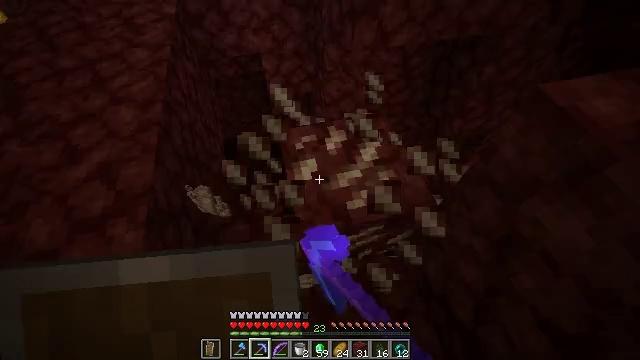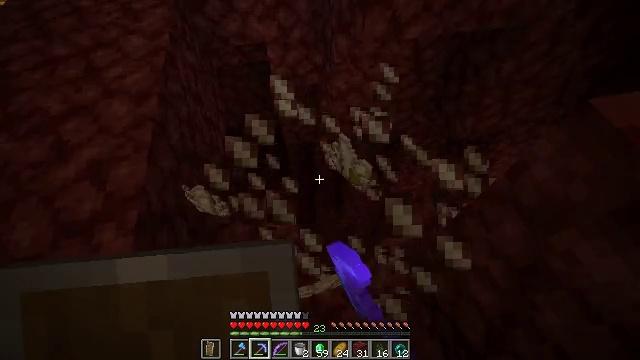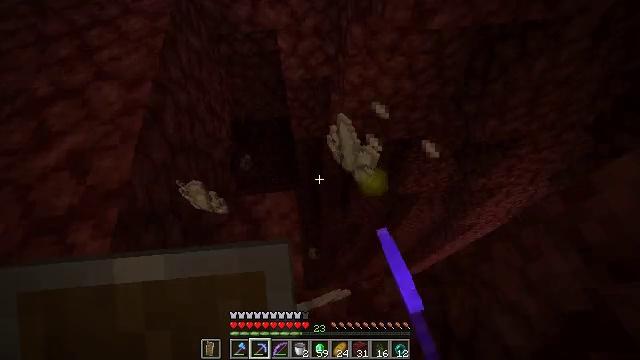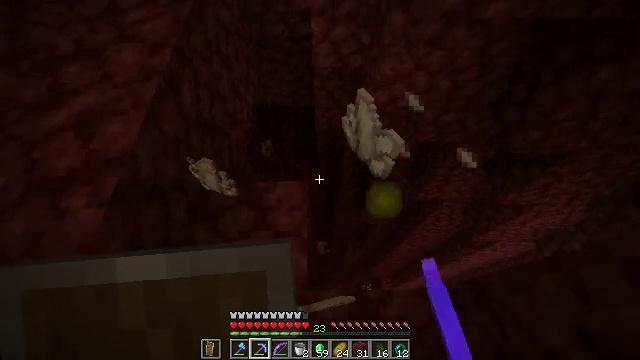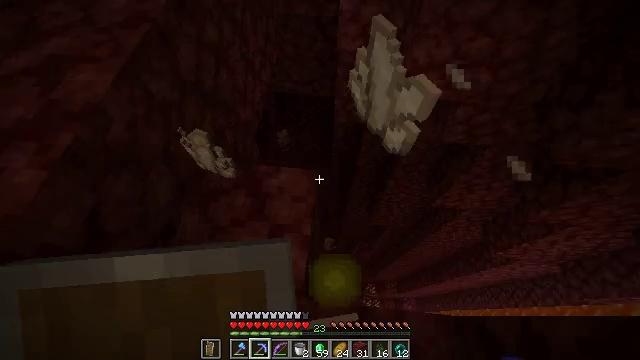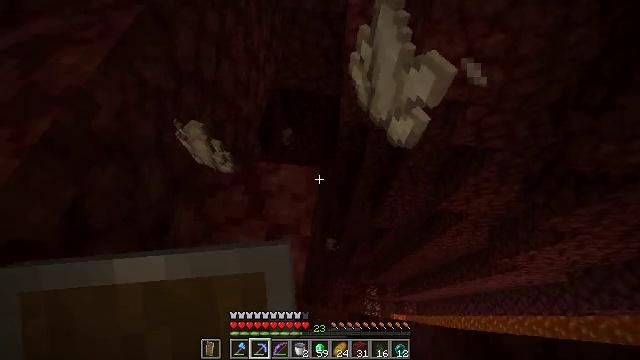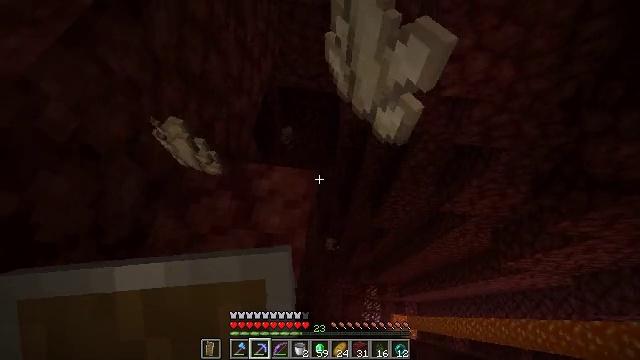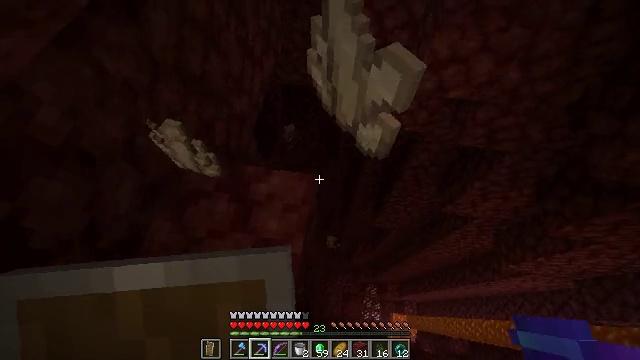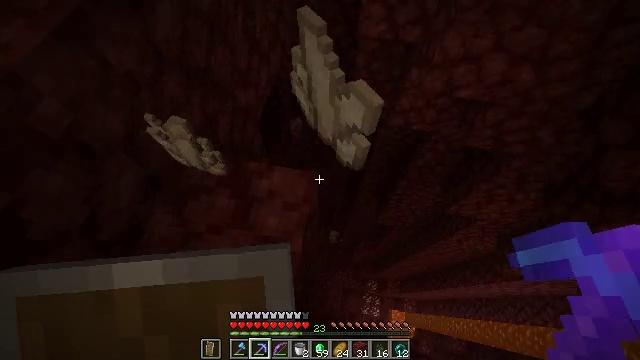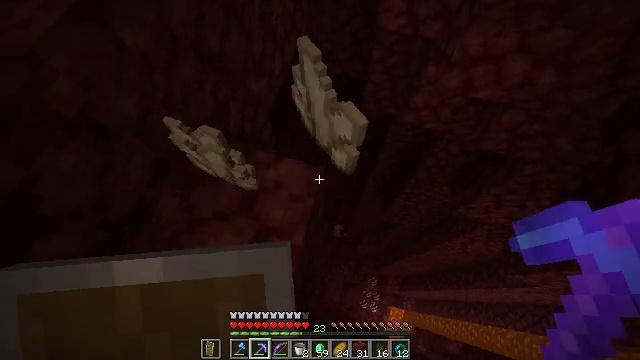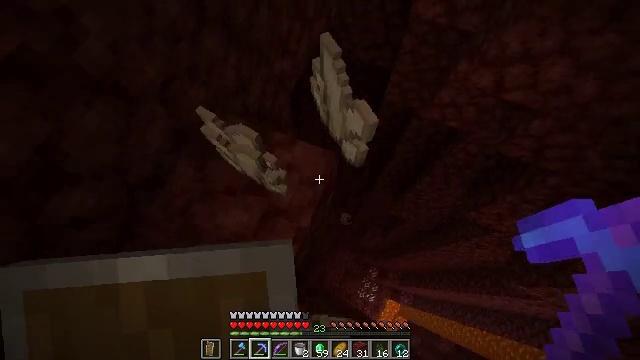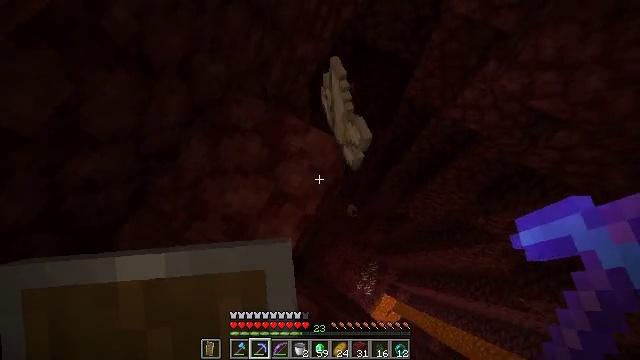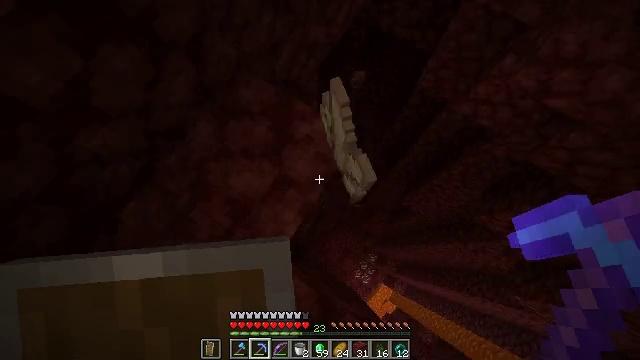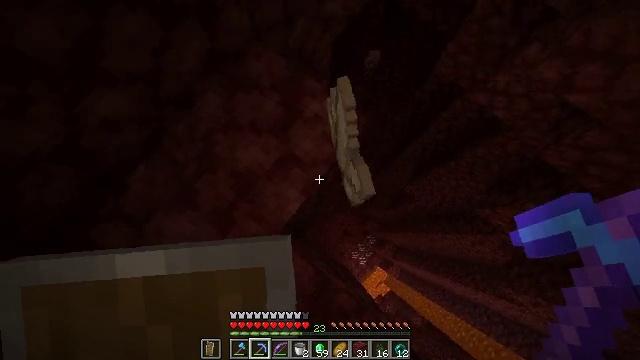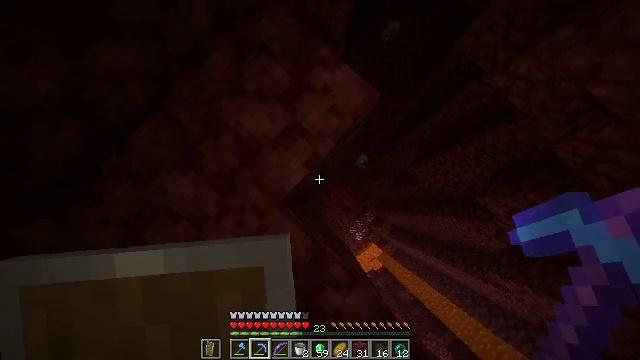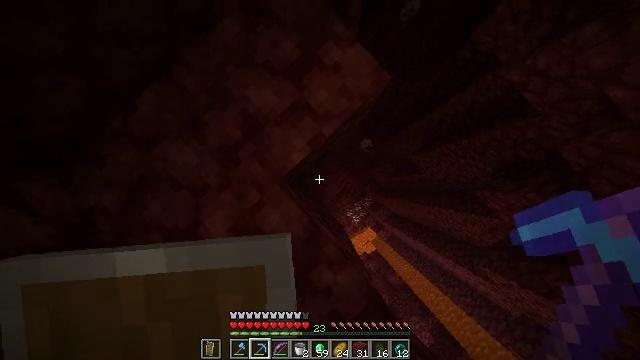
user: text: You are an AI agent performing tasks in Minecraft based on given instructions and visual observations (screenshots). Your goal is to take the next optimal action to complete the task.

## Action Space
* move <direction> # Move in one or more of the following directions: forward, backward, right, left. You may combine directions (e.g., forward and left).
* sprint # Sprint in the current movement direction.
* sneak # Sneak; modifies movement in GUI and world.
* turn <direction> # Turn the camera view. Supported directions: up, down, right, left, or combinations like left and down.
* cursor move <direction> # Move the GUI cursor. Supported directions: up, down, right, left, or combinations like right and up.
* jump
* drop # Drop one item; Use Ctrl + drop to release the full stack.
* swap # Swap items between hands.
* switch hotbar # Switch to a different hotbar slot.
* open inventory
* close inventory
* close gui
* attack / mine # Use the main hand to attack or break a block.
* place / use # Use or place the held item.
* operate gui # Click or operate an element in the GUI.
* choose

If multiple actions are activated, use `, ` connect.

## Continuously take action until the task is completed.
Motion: motion action
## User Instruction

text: Break the fire block.
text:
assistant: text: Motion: move forward, turn left and down, attack / mine
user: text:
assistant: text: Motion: move forward, turn left and down, attack / mine
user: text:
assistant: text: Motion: turn left and down
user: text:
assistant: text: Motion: turn left
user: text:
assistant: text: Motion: turn left
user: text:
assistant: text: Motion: no_op
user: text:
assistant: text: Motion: turn left
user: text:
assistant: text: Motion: turn left and down
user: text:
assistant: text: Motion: turn left and down
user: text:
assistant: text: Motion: turn left and down
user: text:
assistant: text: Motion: turn left and down
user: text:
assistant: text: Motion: turn left and down
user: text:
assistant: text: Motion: turn left and down
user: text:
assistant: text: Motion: turn left and down
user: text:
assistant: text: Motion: turn left and down
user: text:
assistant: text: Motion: turn left
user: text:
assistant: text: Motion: no_op
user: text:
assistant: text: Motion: no_op
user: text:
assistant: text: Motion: no_op
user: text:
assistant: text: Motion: no_op
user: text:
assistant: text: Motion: turn left
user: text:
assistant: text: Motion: turn left and up
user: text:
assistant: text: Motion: turn left and up
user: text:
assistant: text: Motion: turn left and up
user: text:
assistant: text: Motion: turn left and up
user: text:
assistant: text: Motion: turn left and up
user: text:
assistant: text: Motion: turn up
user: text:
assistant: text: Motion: move forward
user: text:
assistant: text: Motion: move forward, sprint, jump
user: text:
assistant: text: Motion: move forward, sprint, jump